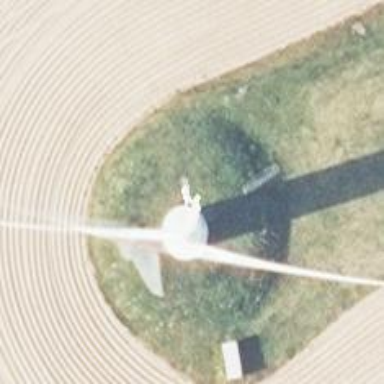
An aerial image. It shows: Wind generator in the form of horizontal axis wind turbine.